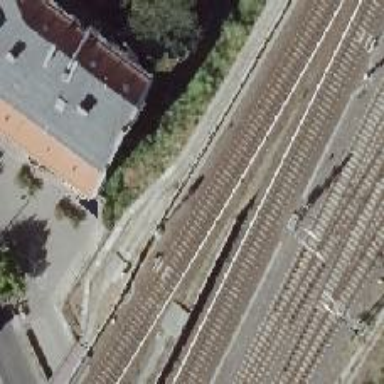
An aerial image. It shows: Railway signal.